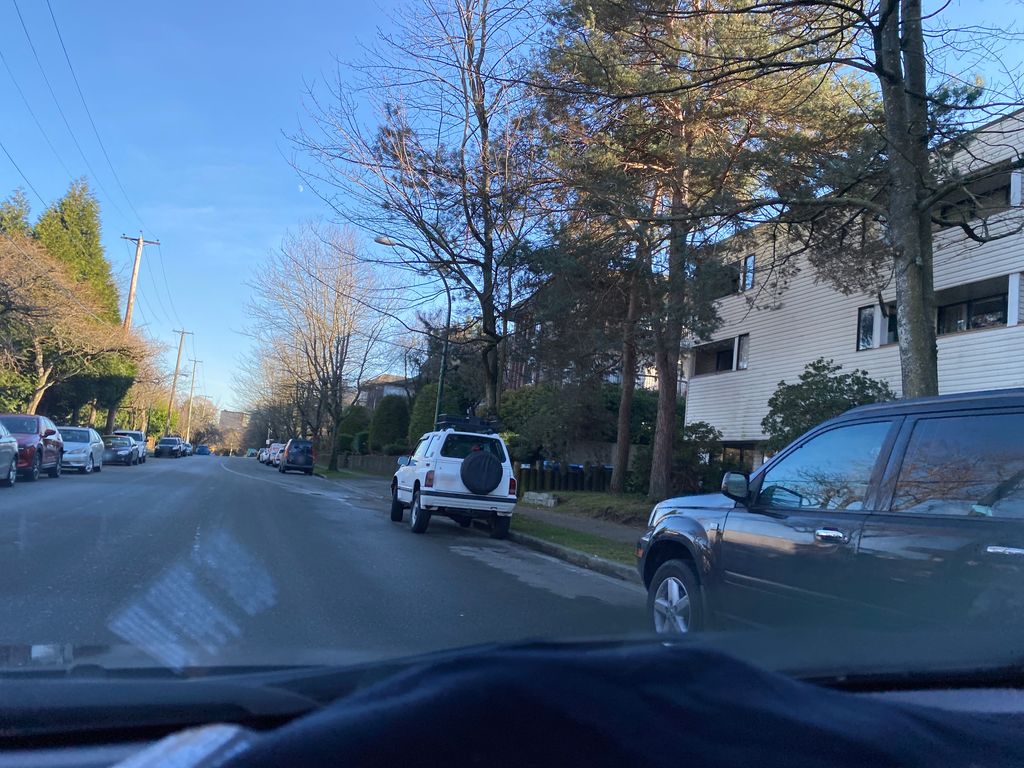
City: vancouver